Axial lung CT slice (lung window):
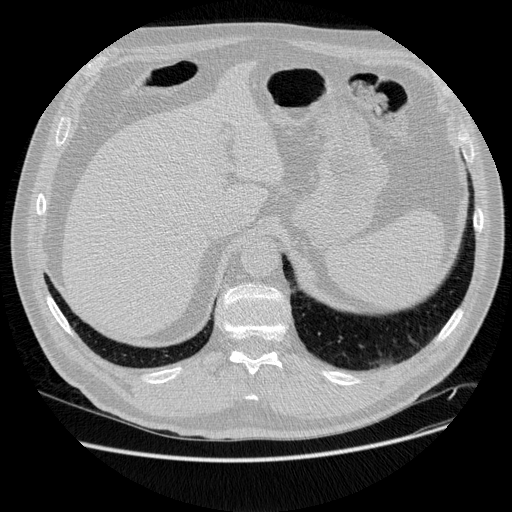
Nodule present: no